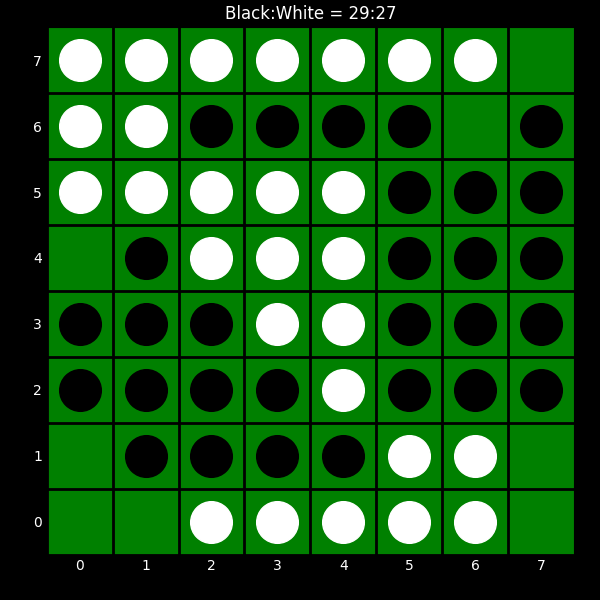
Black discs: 29
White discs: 27